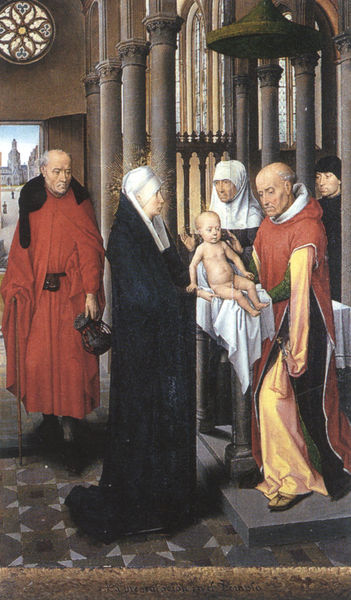
Titel: Triptychon mit Anbetung der Könige
Künstler: Hans Memling
Institution: Madrid, Museo del Prado
Schlagwörter: blau, gemälde, himmel, nackt, gelb, stadt, fenster, säulen, tür, weiss, rot, schleier, tuch, häuser, kirche, kind, turm, baby, tor, altar, prister, heiligenschein, christus, priester, tempel, taufe, maria, madonna, anna, josef, darbringung, rogier van der weyden, christkind, darstellung im tempel